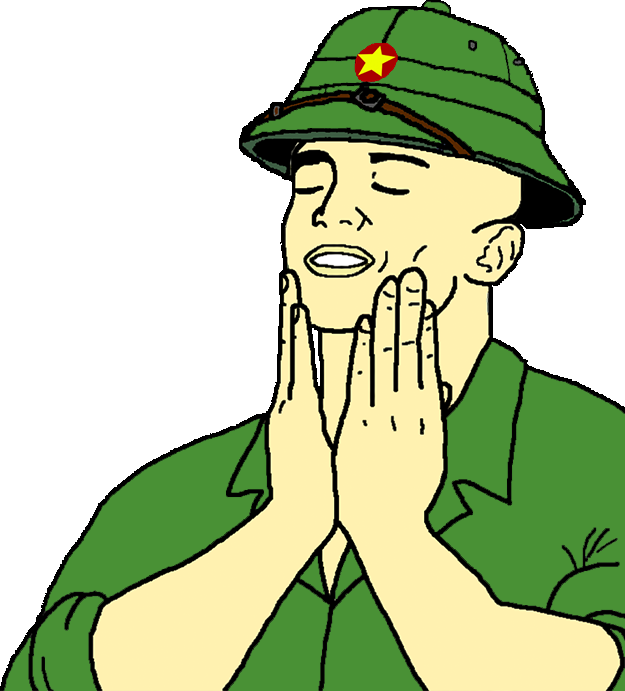
Label: 5_Feels_Good